Question: This should intrigue CSS specialists. Here is a situation where I experimented two different behaviors for the box model support :
On one side :
All standard browsers (IE, Chrome, Firefox, Opera, etc., from IE7+, etc., and even Safari for iPad or iPhones with iOS6+)
On the other side :
Some mobile browsers (tested iPhone/iPod, and on Samsung Galaxy Ace (Android) devices).
Here is the HTML
'''
<div class="parent">
<div class="floatright">Sidecontent Sidecontent Sidecontent Sidecontent Sidecontent Sidecontent Sidecontent Sidecontent Sidecontent Sidecontent </div>
<div class="nofloat">Main content Main content Main content Main content Main content Main content Main content Main content Main content Main content Main content Main content Main content Main content Main content Main content Main content Main content Main content Main content Main content Main content Main content Main content </div>
</div>
'''
CSS
'''
.parent {
background: yellow;
width: 400px;
height: 200px;
}
.nofloat {
background: pink;
float: none;
margin-right: 20px;
overflow:hidden;
}
.floatright {
background: orange;
float: right;
width: 200px;
margin: 0;
padding: 0;
}
'''
You can test it here : <URL>
Now here is the story :
In standard browsers, the '.nofloat' element spans the full width of its parent, because it is not floated. The '.floatright' element floats "over" it on its right side and for this reason, pushes its content to the left. The property 'overflow: hidden;' does one more trick: instead of having the text wrapping the floated element, it stays in a column on the left. The floated element technically only pushes the "content" of the '.nonfloat' container, not the container itself, which has the following result : no margin is therefore visible, as it is applied to the right of the .nofloat container which is actually "covered" by the floated element. This is the normal result one would expect.
On an iPod (iOS5) or Samsung Ace device, the result is different. It seems like the The '.nofloat' element only fills the room in the parent container that is left empty after the '.floatright' has been floated to the right. Result : the container itself finds a narrower context in which to apply its margins and wedges on the floated element. In this case, we get a margin between the content (in fact, the container...) and the floated element.
An image being better than words, here is what happens :

My questions are :
1. Is this normal?
2. What way should the CSS rule be expressed so that we get the same result (preferably case #1) in both cases?
--- EDIT ---
Thanks to Angelin, I know now that iPhones with iOS6 get Case#1. However, iPhones with previous iOS and Android phones do get case#2. Nightmare!
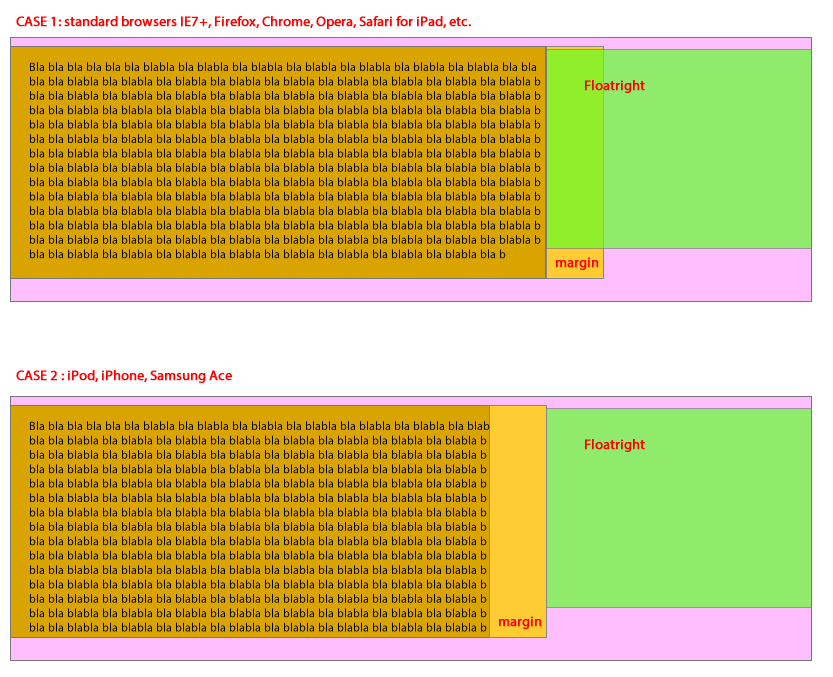
Answer: According to CSS2.1 spec, this is a situation with undefined exact behavior. Since the '.nofloat' block has 'overflow:hidden', it establishes the new block formatting context. The spec <URL> about this situation:
> The border box of a table, a block-level replaced element, or an
element in the normal flow that establishes a <URL>
must not overlap the margin box of any floats in the same block
formatting context as the element itself. If necessary,
implementations should clear the said element by placing it below any
preceding floats, but may place it adjacent to such floats if there is
sufficient space. They may even make the border box of said element
narrower than defined by <URL>. CSS2
when a UA may put said element next to the float or .
So I believe this is normal. Both behaviors don't contradict the spec. While desktop and tablet browsers tend to use as much horizontal space as available, mobile browsers tend to make text blocks narrower in order to make it easier to read them on small screens. I believe that there is nothing to 'fix' in this behavior, but if you need more consistent display, you can use other layout models (e.g. 'display: table-*' or Flexbox) instead of floats.